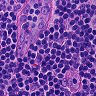
Metastatic tissue present: no